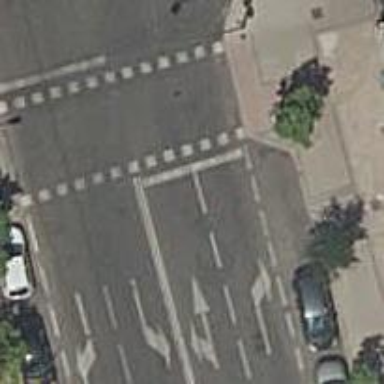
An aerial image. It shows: Road crossing with traffic signals.